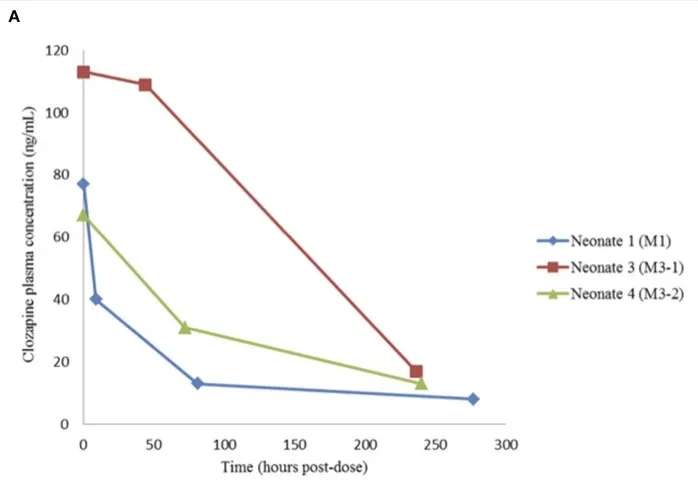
Neonatal clozapine.
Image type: chart (chart)